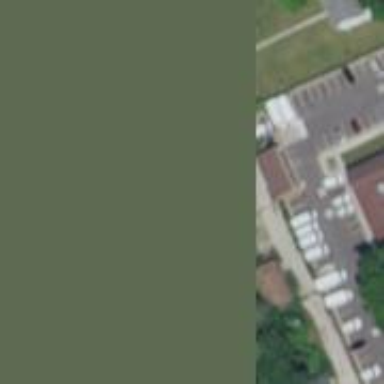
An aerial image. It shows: Building.